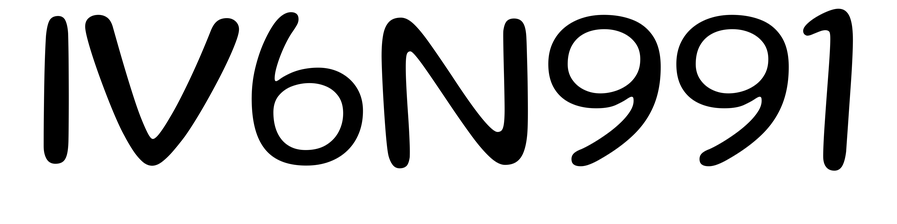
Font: Gluten_Light